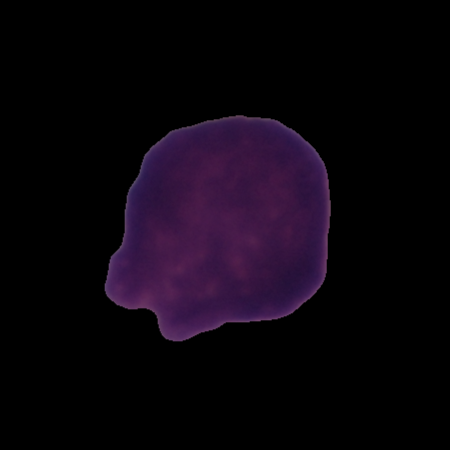
Label: healthy